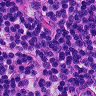
Metastatic tissue present: no